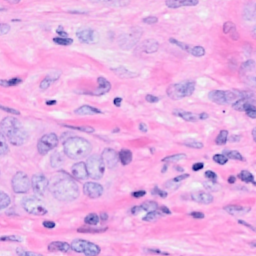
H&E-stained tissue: Breast